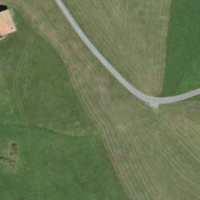
EUNIS habitat code: 24
Species observed at this site:
Papilio machaon